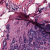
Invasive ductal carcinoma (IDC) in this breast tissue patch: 1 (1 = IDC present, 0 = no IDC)